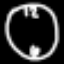
Label: clock